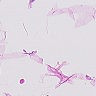
Metastatic tissue present: no